Field crop: maize
Growth stage: 2
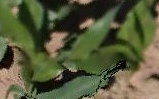
Species: maize